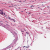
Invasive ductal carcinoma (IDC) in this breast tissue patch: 0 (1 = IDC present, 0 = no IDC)